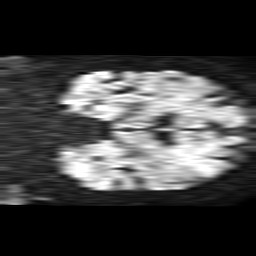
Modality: TRACE
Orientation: coronal
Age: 60
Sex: male
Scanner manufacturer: philips
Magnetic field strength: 1.5 T
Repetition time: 3.871 s
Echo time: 0.1015 s